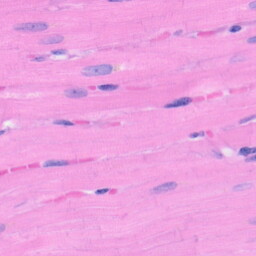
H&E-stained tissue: Heart